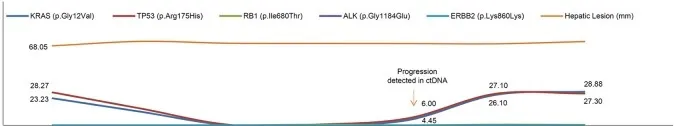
Timeline of patient's treatment, follow-up and ctDNA mutation levels during disease progression. The upper panel shows the frequencies of tumor mutations detected in each plasma sample, and hepatic lesion size throughout the course of palliative chemotherapy. An increase in KRAS and TP53 mutation frequencies observed in PS4 preceded significant increases in tumor marker frequencies in PS5 and PS6. Sequential CT measurements were suggestive of disease stability throughout the treatment period. The lower panel shows the patient's course of treatment (FOLFOX followed by FOLFIRI) with surgery date and serial PS collection. PS, plasma sample; CT, computed tomography; *, patient death.
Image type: pathology (fish)